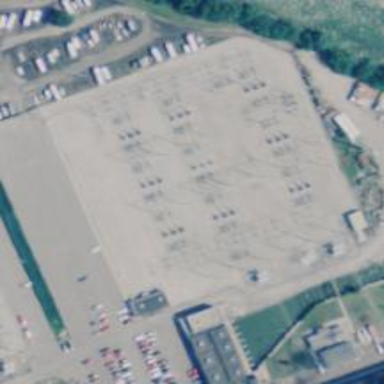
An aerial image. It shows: Switch used for power control.